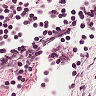
Metastatic tissue present: no